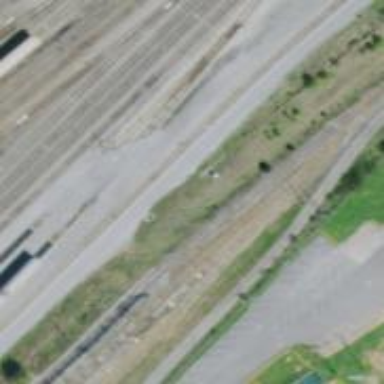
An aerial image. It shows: Railway siding with rails.